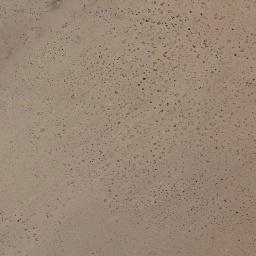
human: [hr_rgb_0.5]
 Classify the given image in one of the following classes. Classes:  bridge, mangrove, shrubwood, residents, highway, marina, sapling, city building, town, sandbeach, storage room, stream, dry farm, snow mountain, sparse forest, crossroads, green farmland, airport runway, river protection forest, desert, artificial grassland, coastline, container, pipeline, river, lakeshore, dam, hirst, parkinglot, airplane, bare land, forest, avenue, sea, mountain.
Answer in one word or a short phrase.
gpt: bare land